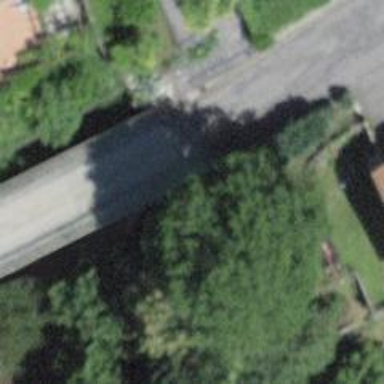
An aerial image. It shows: Residential road with asphalt surface that features bridge.